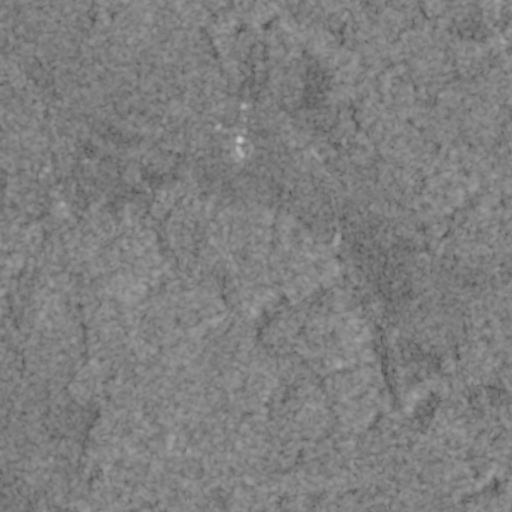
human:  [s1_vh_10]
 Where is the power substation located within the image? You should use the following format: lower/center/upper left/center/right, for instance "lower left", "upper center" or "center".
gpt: The power substation is located in the upper left of the image.
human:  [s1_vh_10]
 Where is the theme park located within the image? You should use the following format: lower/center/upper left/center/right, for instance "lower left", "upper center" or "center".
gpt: The theme park is located in the upper left of the image.
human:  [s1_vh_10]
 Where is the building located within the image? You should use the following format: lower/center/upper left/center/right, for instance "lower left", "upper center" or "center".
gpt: There is no building in the image.

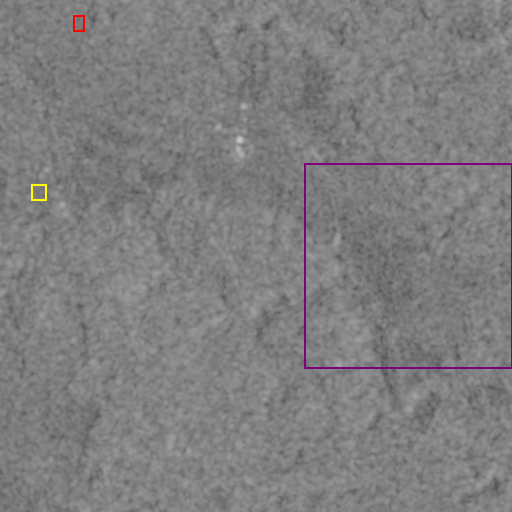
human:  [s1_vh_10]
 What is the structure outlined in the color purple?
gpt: The structure outlined in purple is a crop field.
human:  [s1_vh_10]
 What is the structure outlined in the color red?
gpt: The structure outlined in red is a landfill.
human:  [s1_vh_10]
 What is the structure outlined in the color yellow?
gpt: The structure outlined in yellow is a park.
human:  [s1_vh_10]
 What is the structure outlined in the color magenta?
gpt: There is no magenta outline.